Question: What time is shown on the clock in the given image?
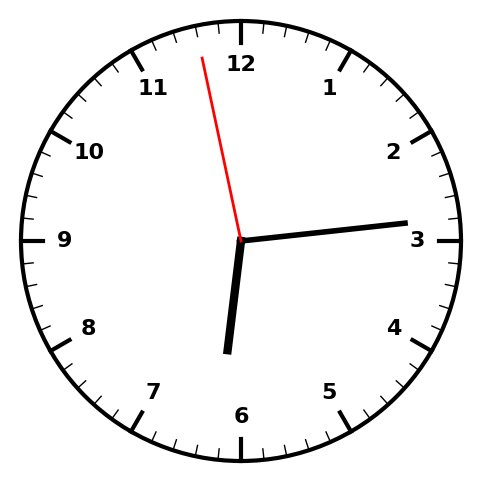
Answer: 06:13:58